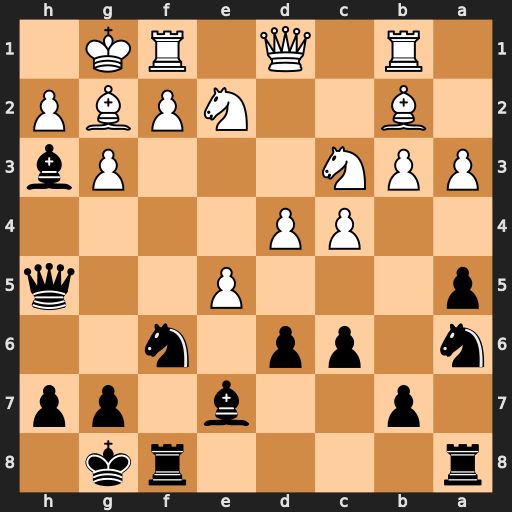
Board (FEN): r4rk1/1p2b1pp/n1pp1n2/p3P2q/2PP4/PPN3Pb/1B2NPBP/1R1Q1RK1
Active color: b
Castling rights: -
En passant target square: -
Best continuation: Ng4 f3 Ne3